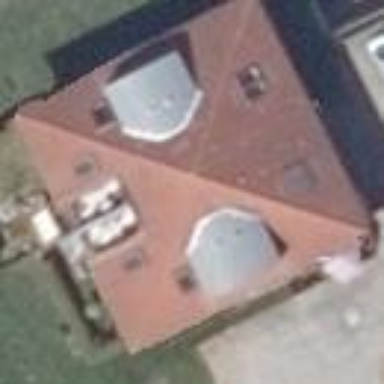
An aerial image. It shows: Pyramidal roof tops building of apartments.